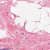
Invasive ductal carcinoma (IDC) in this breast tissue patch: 0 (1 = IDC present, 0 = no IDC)